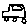
Label: car